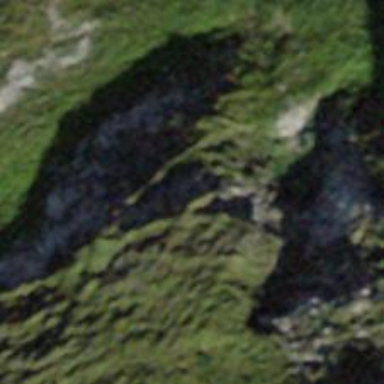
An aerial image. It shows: Natural cliff.